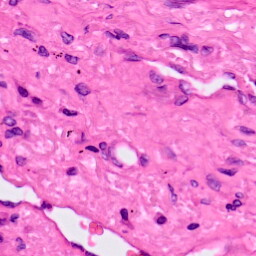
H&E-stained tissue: Lung